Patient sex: F
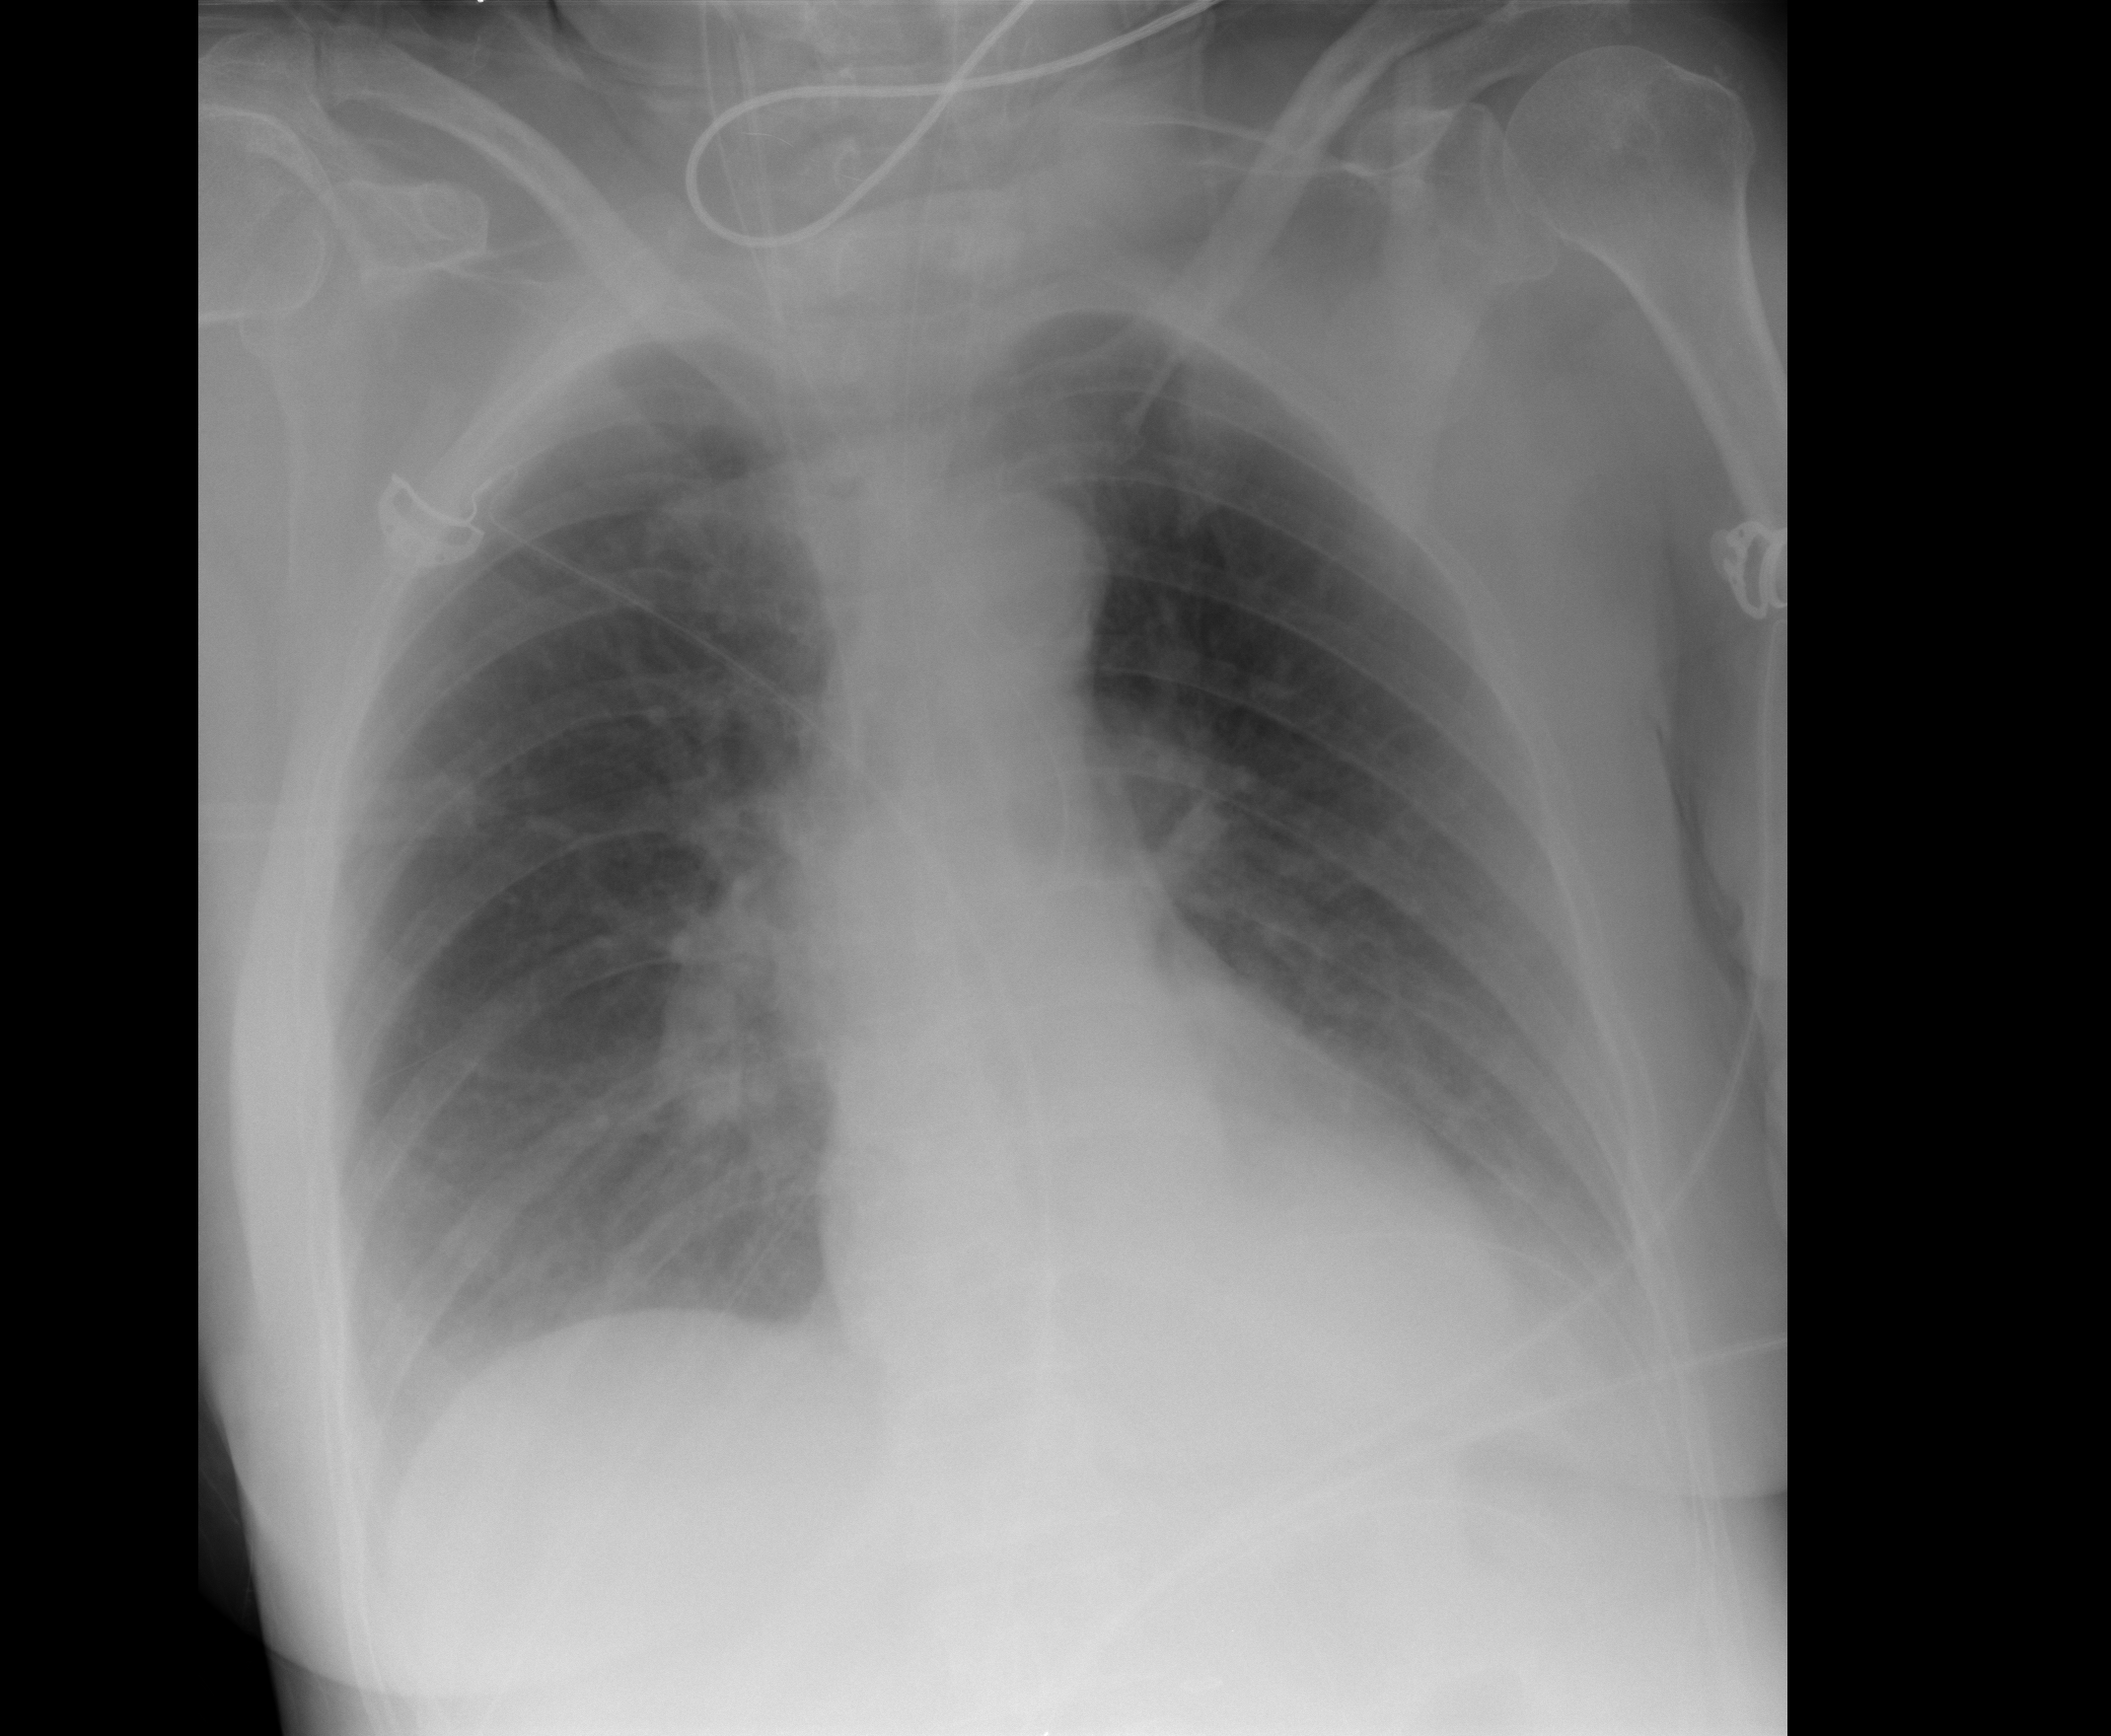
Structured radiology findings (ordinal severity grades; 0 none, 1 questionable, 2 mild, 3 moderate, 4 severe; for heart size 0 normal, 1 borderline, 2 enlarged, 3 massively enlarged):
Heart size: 0
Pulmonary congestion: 0
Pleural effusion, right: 0
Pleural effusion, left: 1
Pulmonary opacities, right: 0
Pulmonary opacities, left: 0
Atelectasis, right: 2
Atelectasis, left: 2